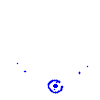
Particle: kaon